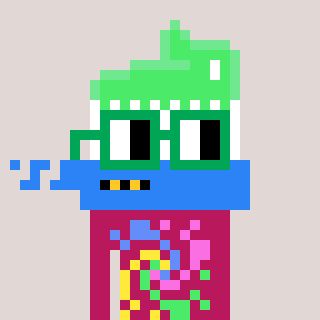
a pixel art character with square green glasses, a toothbrush-shaped head and a darkpink-colored body on a warm background